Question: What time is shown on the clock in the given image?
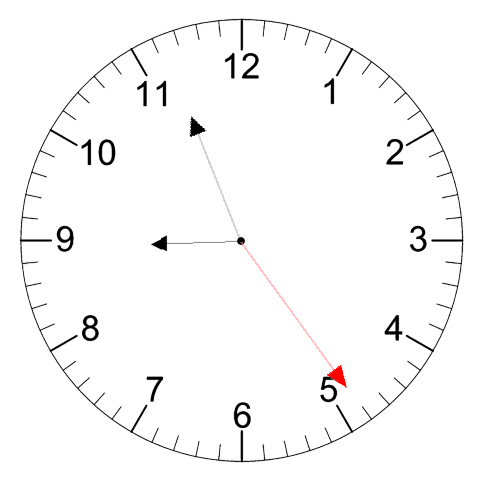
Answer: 08:56:24